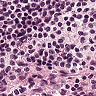
Metastatic tissue present: no